Field crop: maize
Growth stage: 2
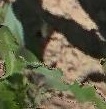
Species: maize